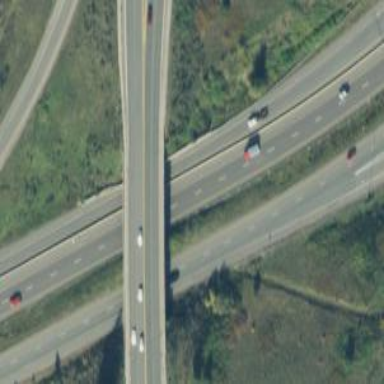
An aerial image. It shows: Motorway junction.